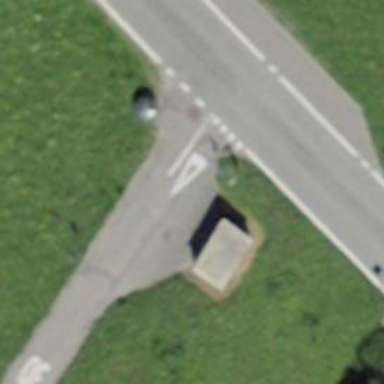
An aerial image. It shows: Bus stop with platform for public transport.